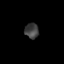
Tissue: skin
Cell type: Epithelial cells
Senescence score: 0.2616
Nuclear area (px): 208
Mean DAPI intensity: 63.24